Question: Is it possible to remove the numbering in the menu of J2ME application? or to replace the number with other symbols?
I have tried to modify the priority in the Command constructor, but this only changes the order of the menu.
'''
new Command("Regular Expense",Command.ITEM,1);
'''

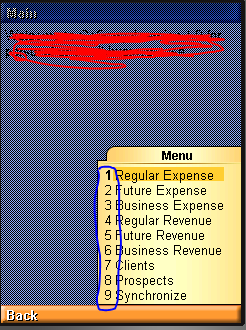
Answer: AFAIK Its not possible to customize commands using standard LCDUI components. Look at this article, <URL> developing Java ME application. LWUIT is good one to use.